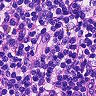
Metastatic tissue present: no